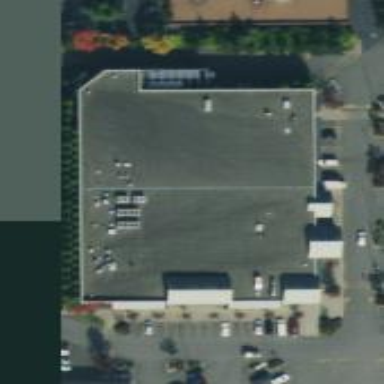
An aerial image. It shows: Supermarket building.